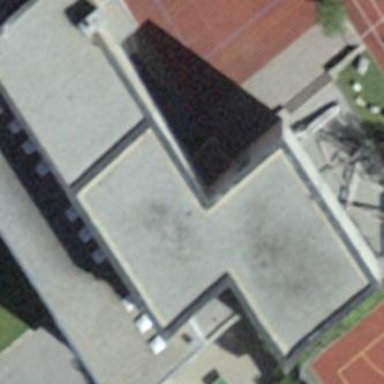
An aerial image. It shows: School building.